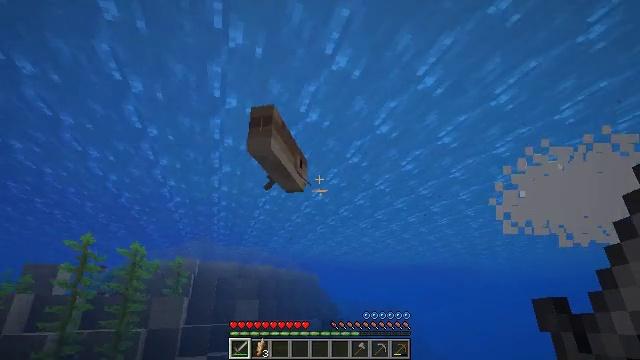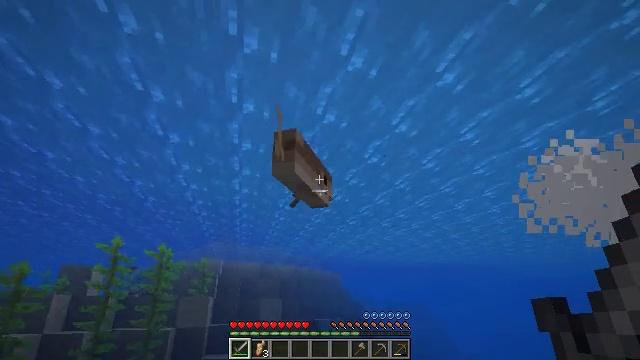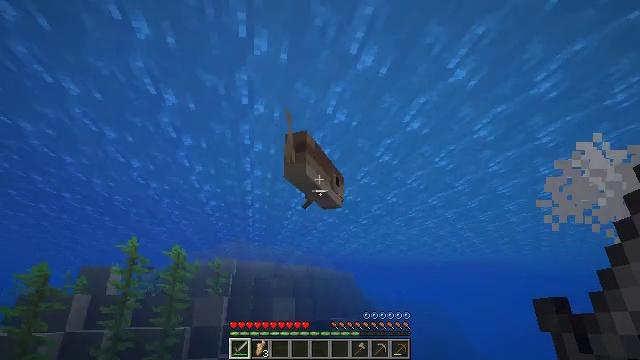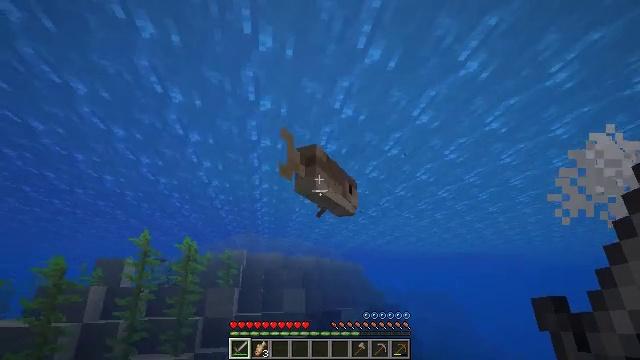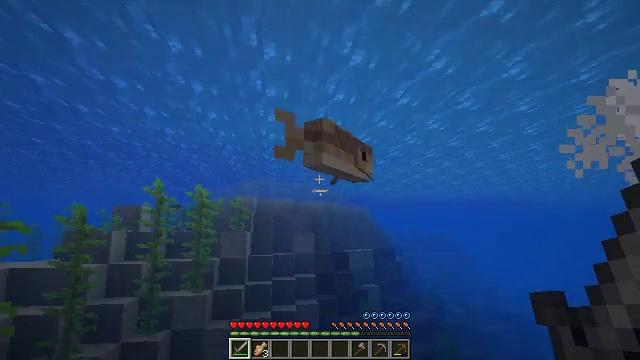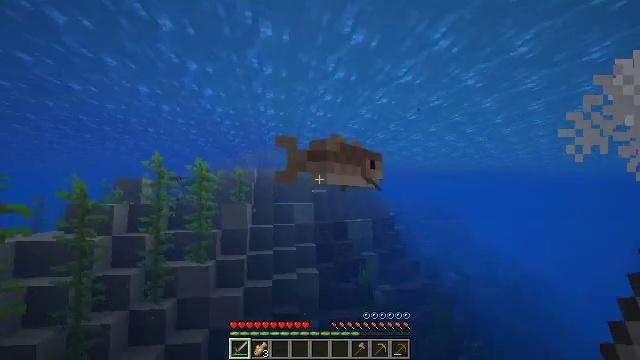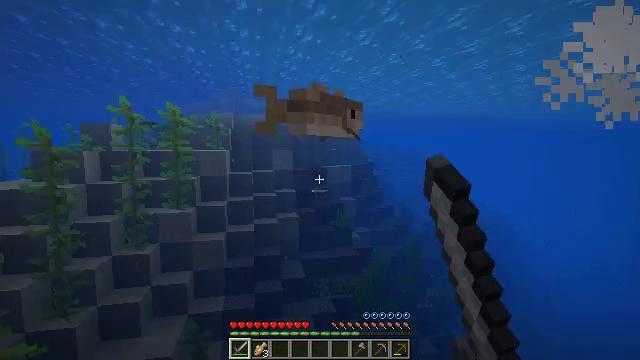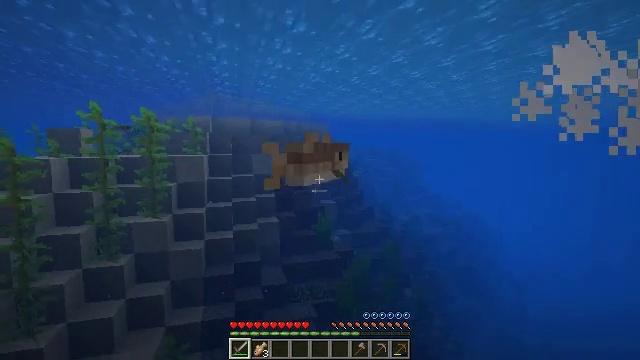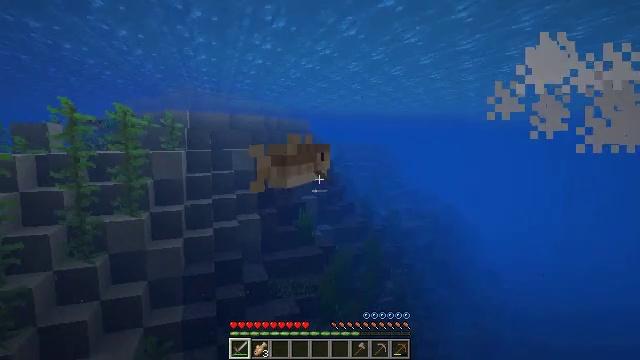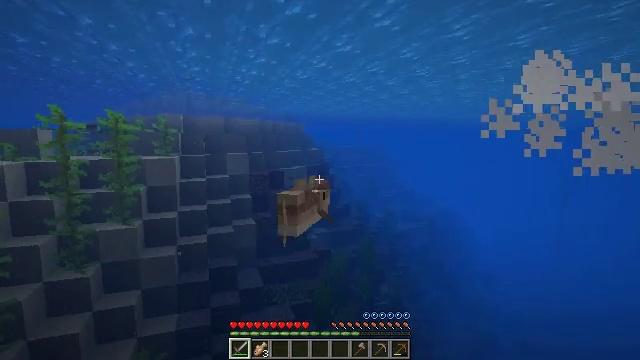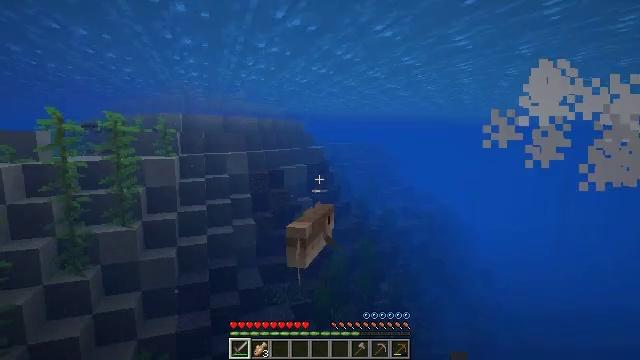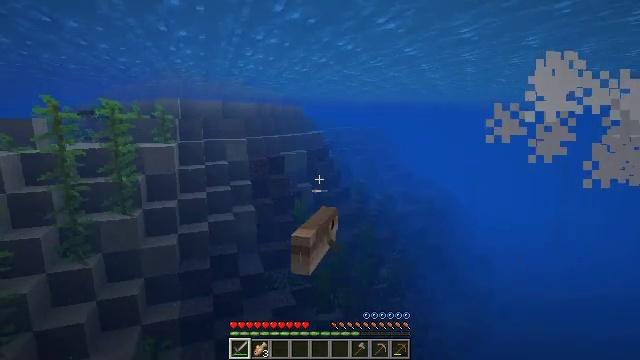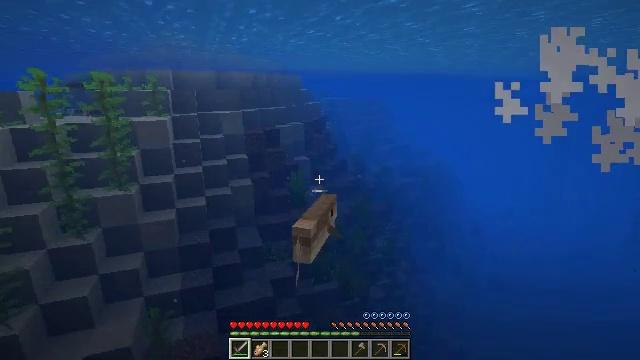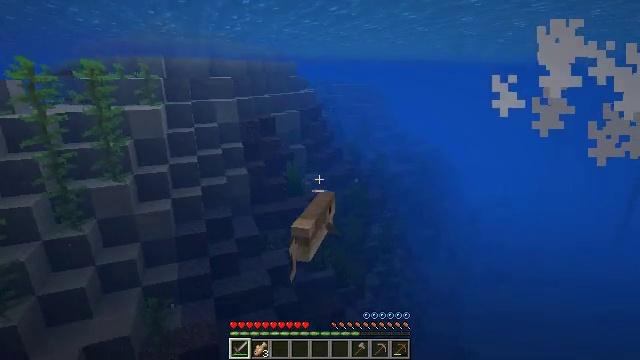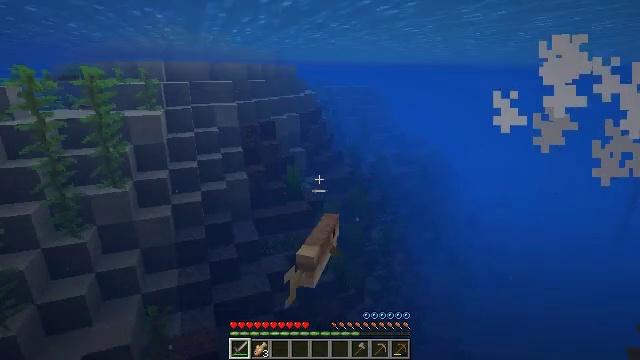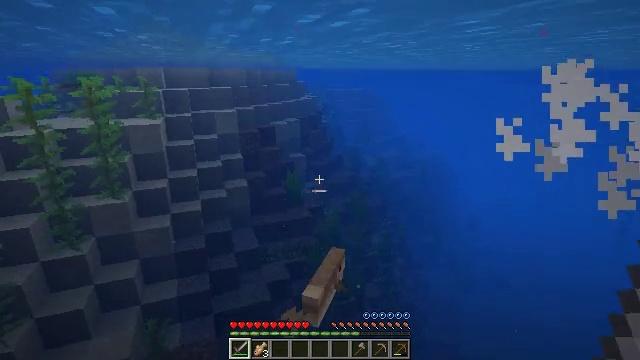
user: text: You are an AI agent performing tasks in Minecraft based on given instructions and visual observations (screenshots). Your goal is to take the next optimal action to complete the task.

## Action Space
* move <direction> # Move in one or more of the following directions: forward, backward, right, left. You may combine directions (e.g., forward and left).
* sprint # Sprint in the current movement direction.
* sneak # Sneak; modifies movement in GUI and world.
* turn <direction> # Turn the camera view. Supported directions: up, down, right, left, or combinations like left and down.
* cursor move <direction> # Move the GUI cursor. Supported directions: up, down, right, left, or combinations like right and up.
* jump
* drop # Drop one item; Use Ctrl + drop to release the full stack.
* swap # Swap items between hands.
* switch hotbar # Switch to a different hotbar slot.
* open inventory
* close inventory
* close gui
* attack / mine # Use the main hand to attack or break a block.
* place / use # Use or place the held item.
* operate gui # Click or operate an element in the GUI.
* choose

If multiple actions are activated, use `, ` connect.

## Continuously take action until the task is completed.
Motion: motion action
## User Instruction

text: Hunt fish.
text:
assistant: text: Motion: turn left, jump
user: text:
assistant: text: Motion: turn left, jump
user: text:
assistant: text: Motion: turn left and down, jump
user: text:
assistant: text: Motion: turn left and down, jump
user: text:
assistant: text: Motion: turn down, attack / mine, jump
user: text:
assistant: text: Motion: move forward, turn right and down, attack / mine, jump
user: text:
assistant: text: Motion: move forward, turn right, attack / mine, jump
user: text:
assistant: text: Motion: move forward, turn right, jump
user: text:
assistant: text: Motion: move forward, jump
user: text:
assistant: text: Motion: move forward, jump
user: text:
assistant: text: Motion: move forward, turn down, jump
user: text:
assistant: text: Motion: move forward, turn down, jump
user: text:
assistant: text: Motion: move forward, turn down, jump
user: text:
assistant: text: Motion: move forward, jump
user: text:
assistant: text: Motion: move forward, jump
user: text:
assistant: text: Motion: move forward, jump
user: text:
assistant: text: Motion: move forward, turn down, jump
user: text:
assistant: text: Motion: move forward, turn right and down, jump
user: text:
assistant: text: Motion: move forward
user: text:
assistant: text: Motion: move forward
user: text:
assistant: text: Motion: move forward
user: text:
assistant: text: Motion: move forward
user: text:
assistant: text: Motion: move forward, turn right and down
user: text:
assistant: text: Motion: move forward, turn right and down
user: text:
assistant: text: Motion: move forward, turn down
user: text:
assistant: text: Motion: move forward, turn down
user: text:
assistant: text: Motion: move forward
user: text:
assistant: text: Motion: move forward
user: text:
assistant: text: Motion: move forward, turn right and down
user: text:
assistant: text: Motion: move forward, turn right and down